Aerial crown-view tile of a tropical tree (Barro Colorado Island, Panama), acquired 20240716:
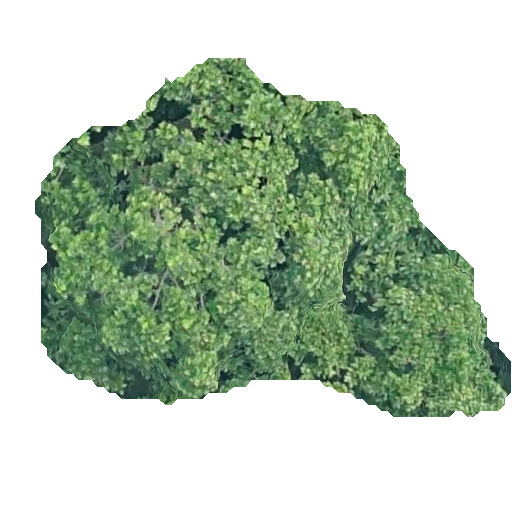
Species: Anacardium excelsum
GBIF accepted scientific name: Anacardium excelsum
Crown area: 183.684 m²